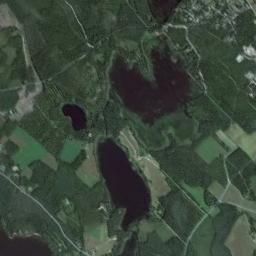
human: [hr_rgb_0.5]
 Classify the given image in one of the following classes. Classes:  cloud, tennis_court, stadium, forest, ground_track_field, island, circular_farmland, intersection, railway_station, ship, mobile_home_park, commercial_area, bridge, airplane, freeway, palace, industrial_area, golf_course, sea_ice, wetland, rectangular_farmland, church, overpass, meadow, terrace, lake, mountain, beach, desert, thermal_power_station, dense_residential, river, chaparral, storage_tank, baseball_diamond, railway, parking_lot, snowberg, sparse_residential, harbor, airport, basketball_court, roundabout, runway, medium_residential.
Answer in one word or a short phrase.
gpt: lake